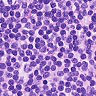
Metastatic tissue present: no